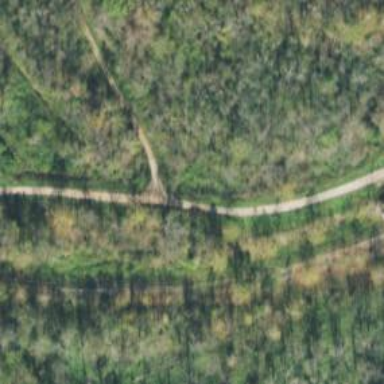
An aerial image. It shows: Railway track.